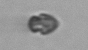
Label: Heterocapsa_rotundata